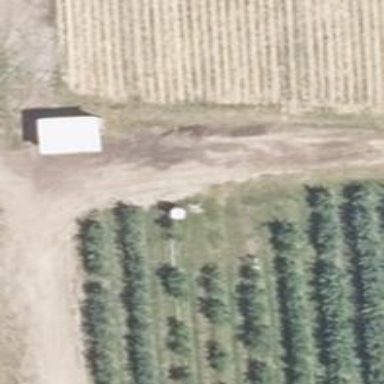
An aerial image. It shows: Farm shop.